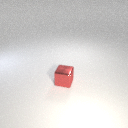
small red metal cube